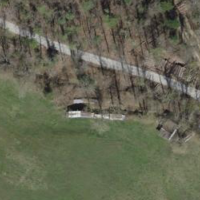
EUNIS habitat code: 41
Species observed at this site:
Lathyrus vernus